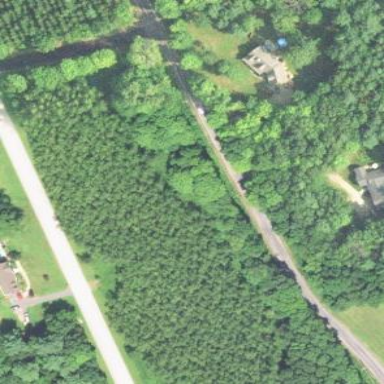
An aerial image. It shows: Nature reserve in woodland area.